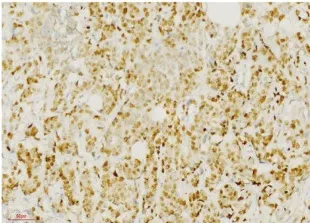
MSH6.
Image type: pathology (immunostaining)